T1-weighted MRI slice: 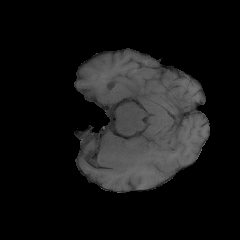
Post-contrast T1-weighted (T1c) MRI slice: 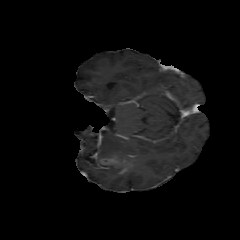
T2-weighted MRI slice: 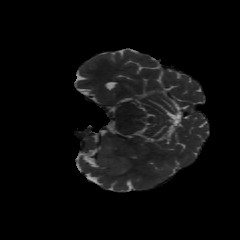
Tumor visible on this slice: yes